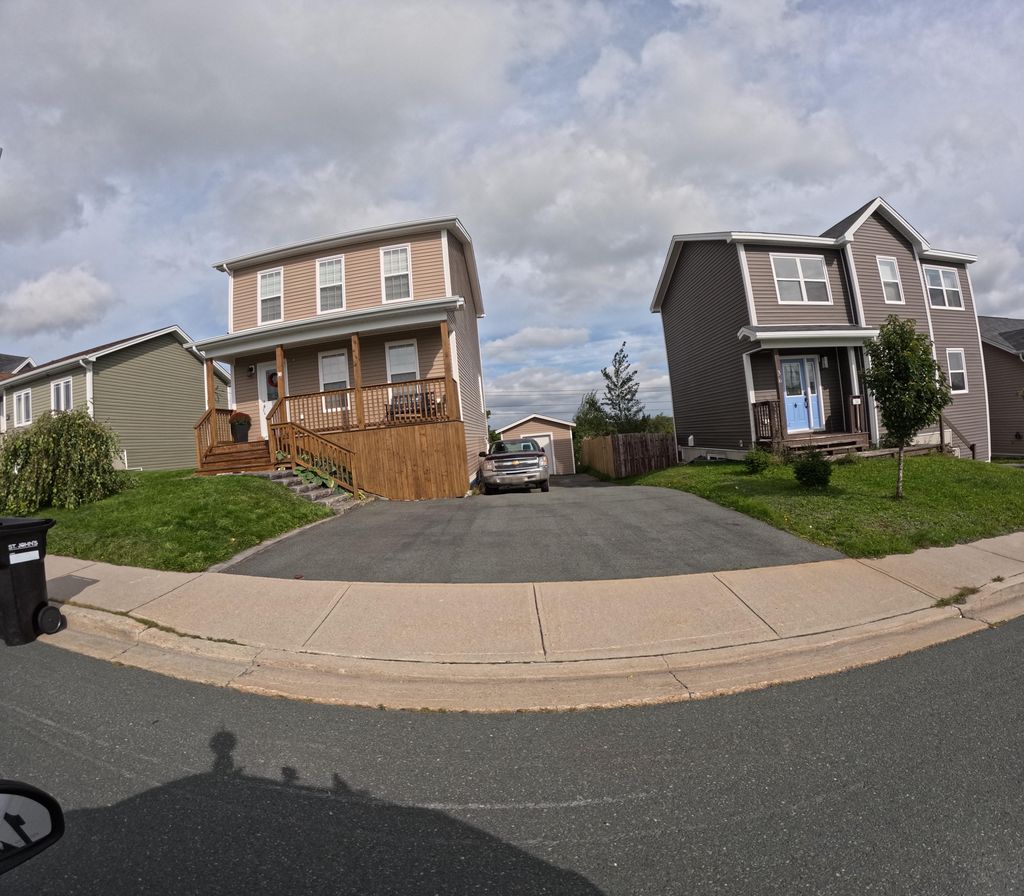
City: st_johns